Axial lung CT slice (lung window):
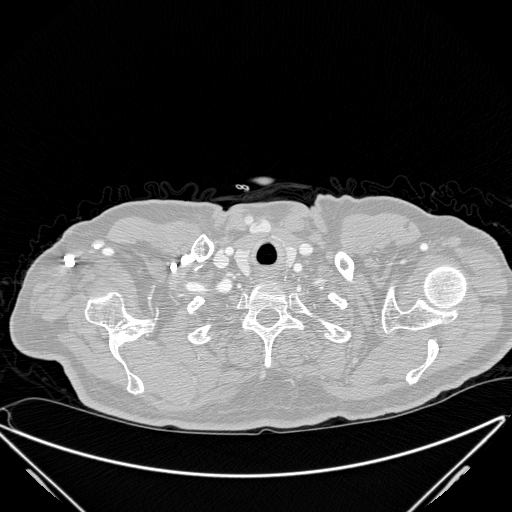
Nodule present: no